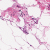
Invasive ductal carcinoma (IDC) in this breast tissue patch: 0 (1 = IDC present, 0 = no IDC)